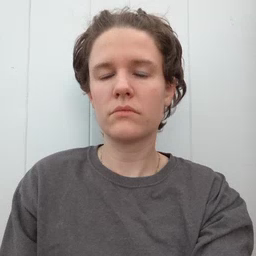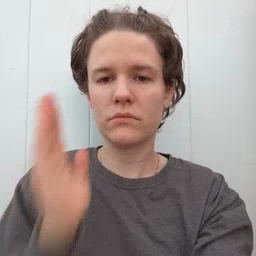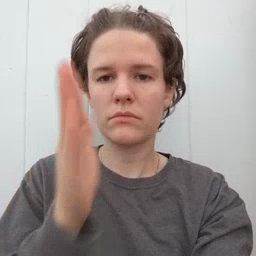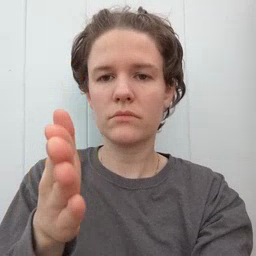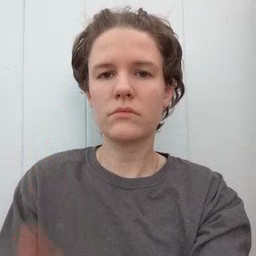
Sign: will